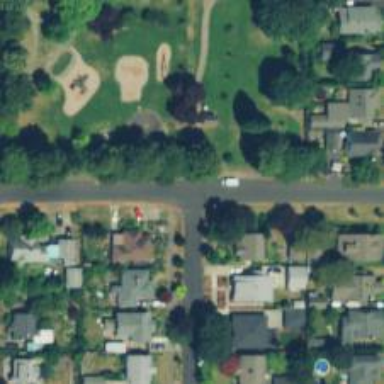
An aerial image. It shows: Residential road with sidewalk on the left side.